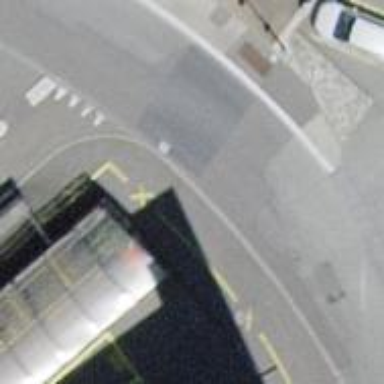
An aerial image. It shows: Kerb serving as barrier.